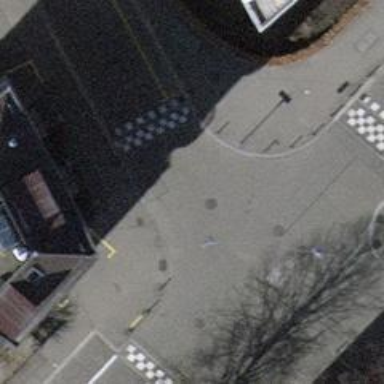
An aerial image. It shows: Asphalt sidewalk.